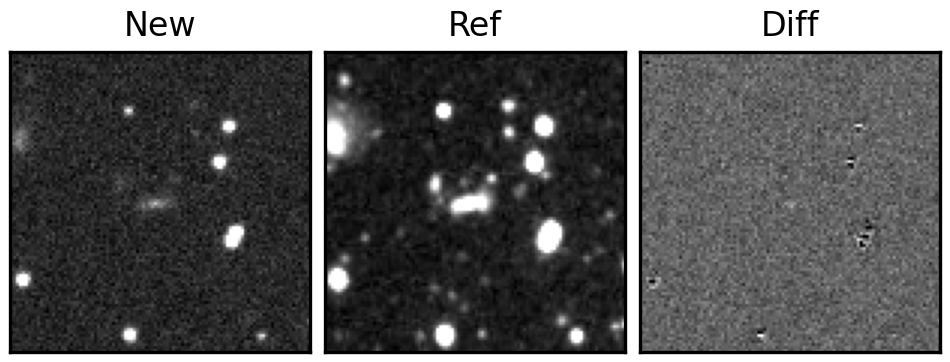
Label: real